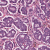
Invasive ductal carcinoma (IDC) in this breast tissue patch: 1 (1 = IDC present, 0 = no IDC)